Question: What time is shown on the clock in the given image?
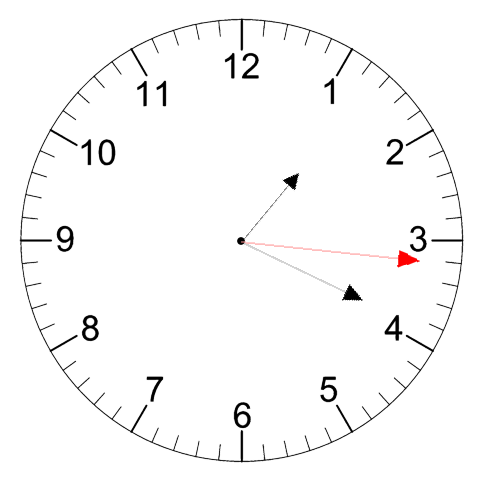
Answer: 01:19:16